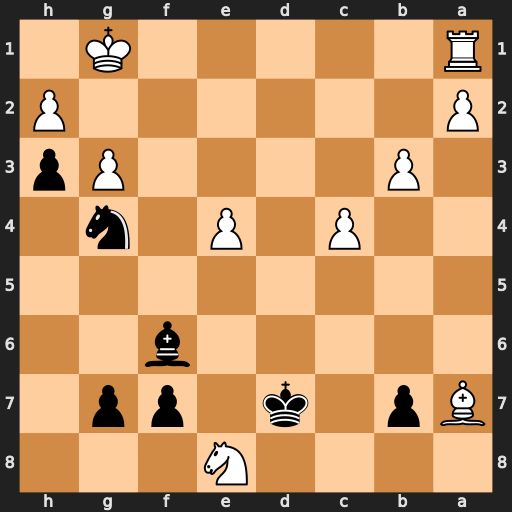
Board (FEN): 4N3/Bp1k1pp1/5b2/8/2P1P1n1/1P4Pp/P6P/R5K1
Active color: b
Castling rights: -
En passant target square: -
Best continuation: Bxa1 Nxg7 Bxg7